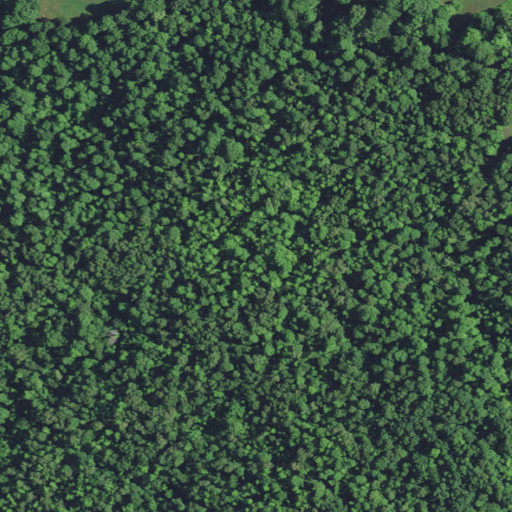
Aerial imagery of mountain in Kentucky named Sandhill containing deciduous forest, mixed forest, and cultivated crops